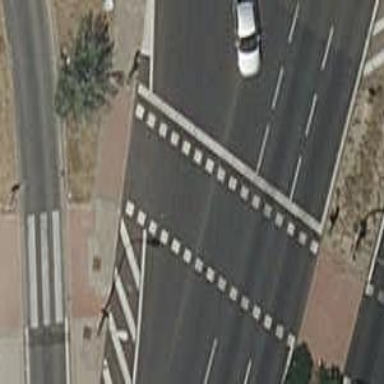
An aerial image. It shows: Road with traffic signals.